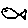
Label: fish